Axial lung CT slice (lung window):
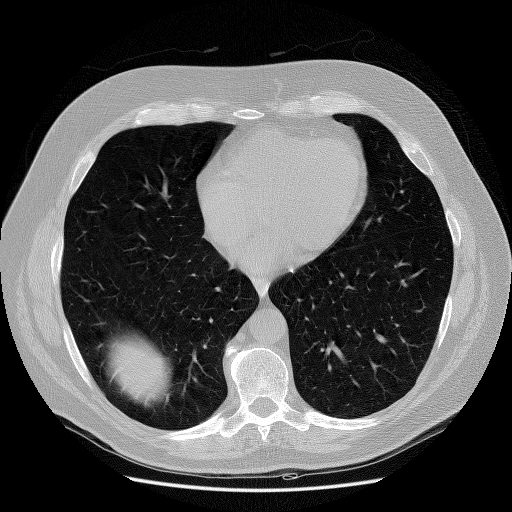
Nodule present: no